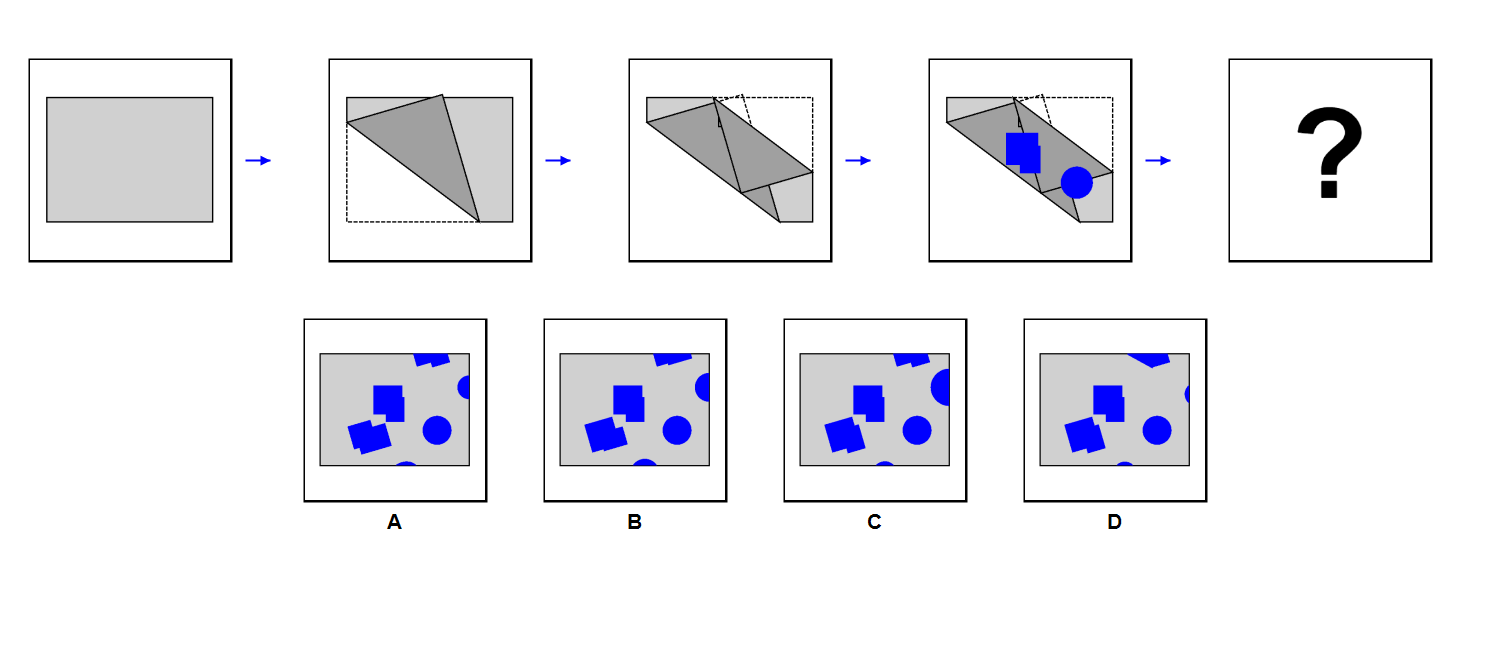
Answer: B